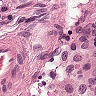
Metastatic tissue present: no